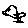
Label: bird